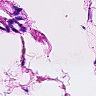
Metastatic tissue present: no